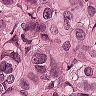
Metastatic tissue present: yes